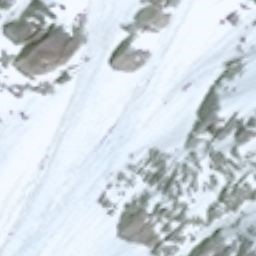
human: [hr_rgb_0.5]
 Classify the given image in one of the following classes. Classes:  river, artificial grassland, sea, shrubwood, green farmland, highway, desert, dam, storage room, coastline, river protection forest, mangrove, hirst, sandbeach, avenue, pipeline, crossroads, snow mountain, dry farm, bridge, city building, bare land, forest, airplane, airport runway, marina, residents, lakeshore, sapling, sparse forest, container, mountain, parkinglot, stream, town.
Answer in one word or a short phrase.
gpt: snow mountain